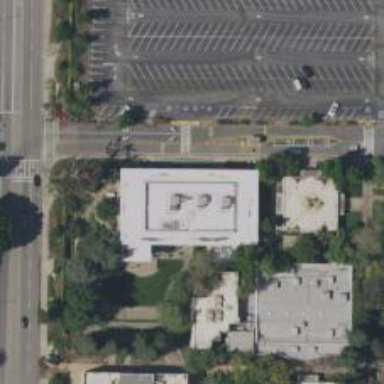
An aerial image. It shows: University building.